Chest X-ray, PA view. Patient: 63 years old, sex F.
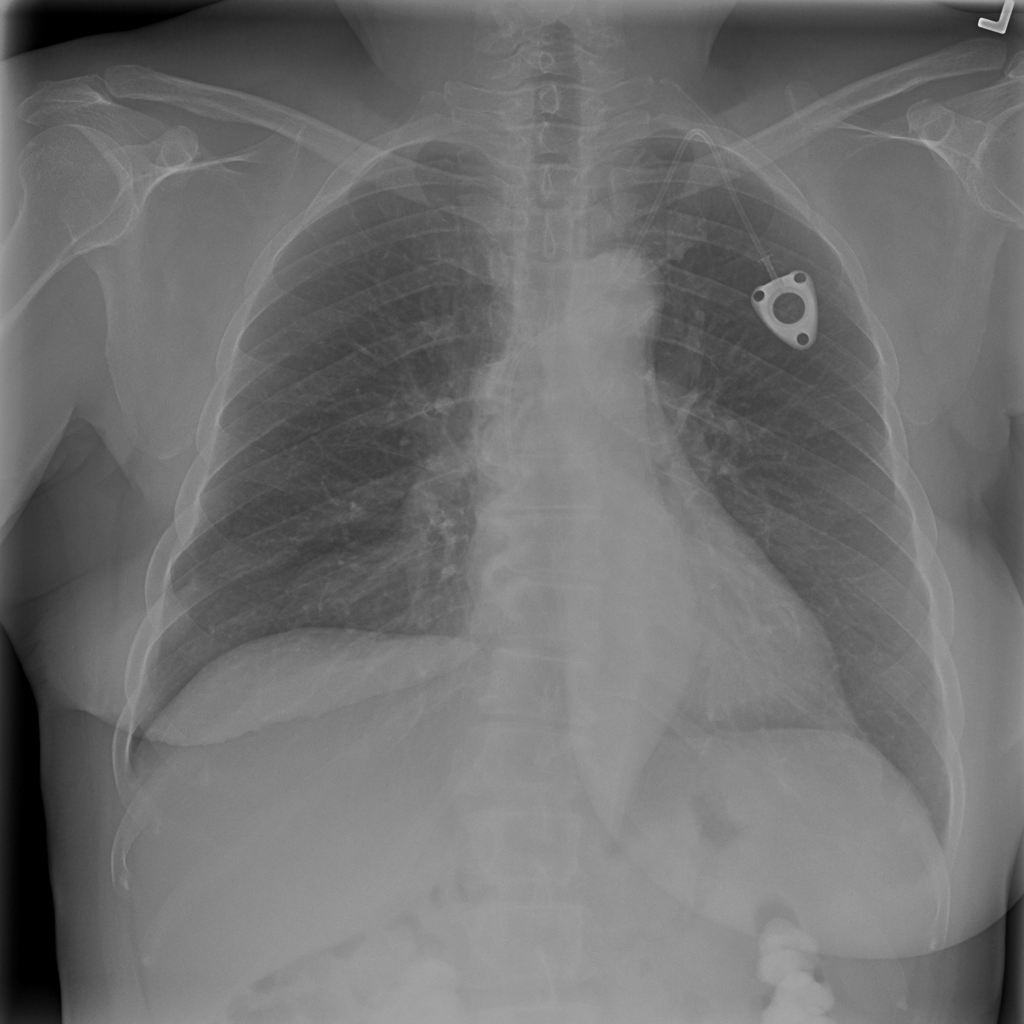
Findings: No Finding